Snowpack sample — Rabbit Ears Pass, Jackson County, Colorado, USA (12/17/25, 1:08 PM MST)
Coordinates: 40.387, -106.625
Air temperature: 34 °F
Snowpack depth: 46 cm
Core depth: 30 cm
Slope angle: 6°, slope face: 165°
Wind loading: medium
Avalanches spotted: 0
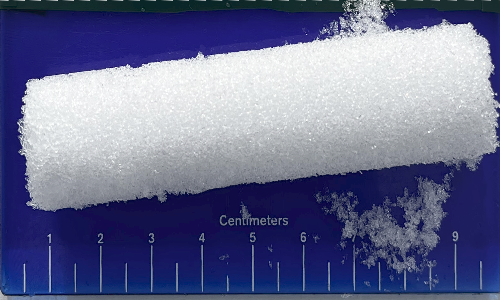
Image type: core
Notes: No avalanches spotted nearby, although collected in a meadowy area with minimal risk on this face of the pass.